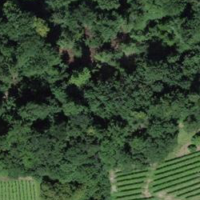
EUNIS habitat code: 41
Species observed at this site:
Neottia nidus-avis
Fagus sylvatica